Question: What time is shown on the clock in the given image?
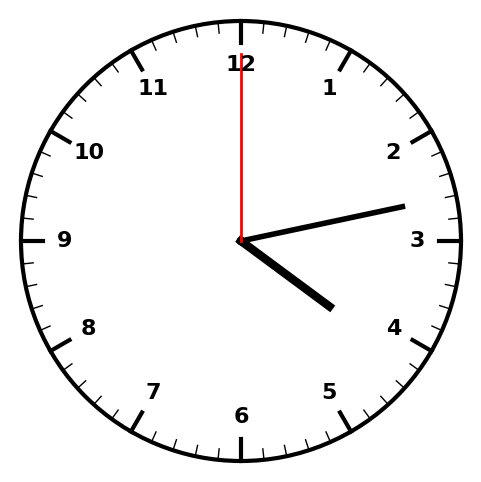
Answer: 04:13:00